Question: lets say in column A:Row 2, I have a score of 45 and in column B, I have the amount of people that got that score. what i then want to do is on column D, output that score X amount of times. x=repitition.
in the exmaple 5 people got a score of 45 so in column D i want to insert 5 scores of 45. then I see in column A:Row2 3 people got a score of 46 then after the last 45, in column D I want to append 46 3 times.. and so on..
Could someone show me how to do this?

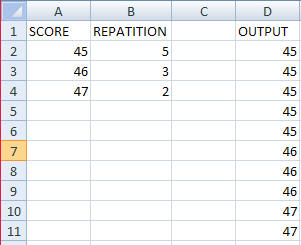
Answer: Here you go:
'''
Sub test_scores_repitition()
'run with test scores sheet active
r = 1
dest_r = 1
Do While Not IsEmpty(Range("a" & r))
If IsEmpty(Range("b" & r)) Then Range("b" & r).Value = 0 'if there's no quantity listed for a score, it assumes zero
For i = 1 To Range("b" & r).Value
Range("d" & dest_r).Value = Range("a" & r).Value
dest_r = dest_r + 1
Next i
r = r + 1
Loop
End Sub
'''